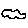
Label: cloud